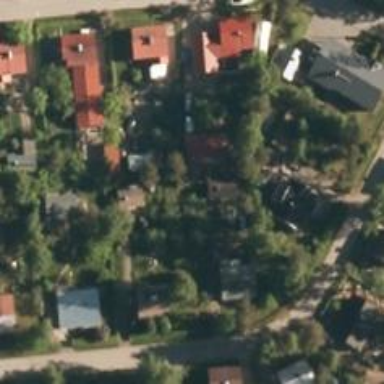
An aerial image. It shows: Peaceful suburb.